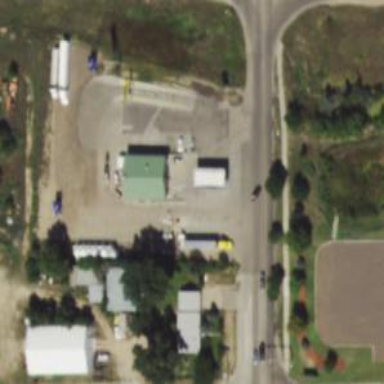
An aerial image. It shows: Convenience shop.